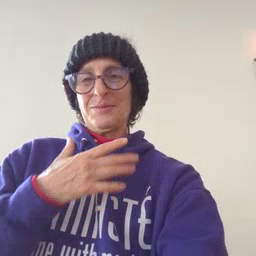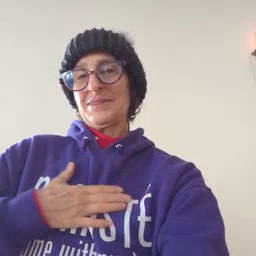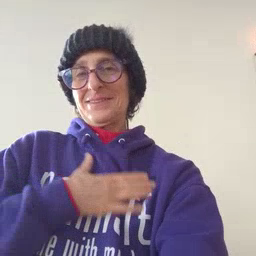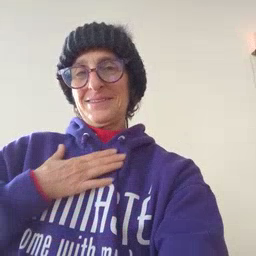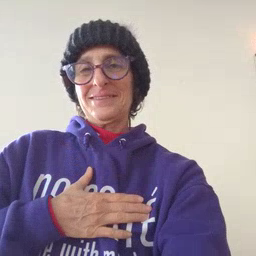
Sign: please